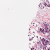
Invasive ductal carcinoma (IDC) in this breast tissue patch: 1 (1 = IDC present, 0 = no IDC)